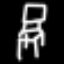
Label: chair